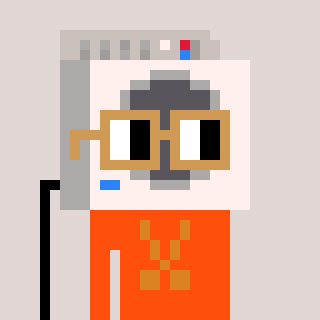
a pixel art character with square brown glasses, a washing machine-shaped head and a orange-colored body on a warm background